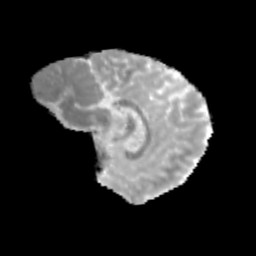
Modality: MD
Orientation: sagittal
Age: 11
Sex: male
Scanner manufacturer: siemens
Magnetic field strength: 3 T
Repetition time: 3.8 s
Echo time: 0.07 s